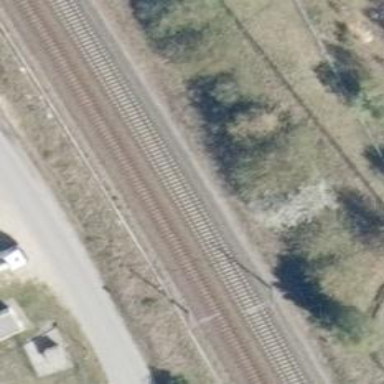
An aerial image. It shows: Railway with electrified contact lines.